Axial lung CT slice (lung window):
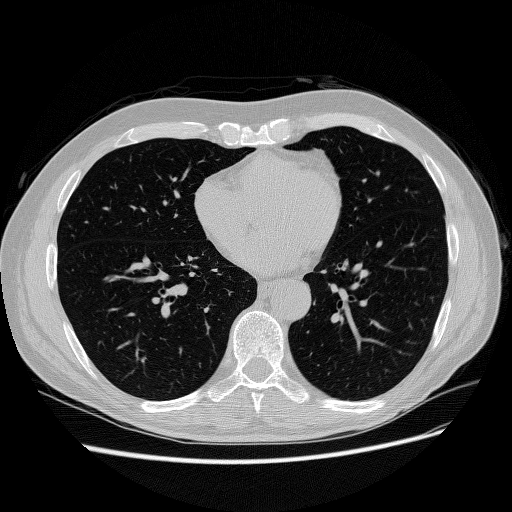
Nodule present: no